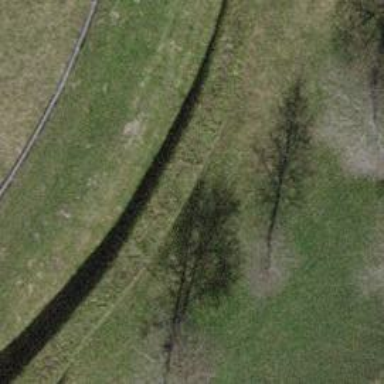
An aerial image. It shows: Hedge acting as barrier.